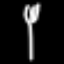
Label: fork